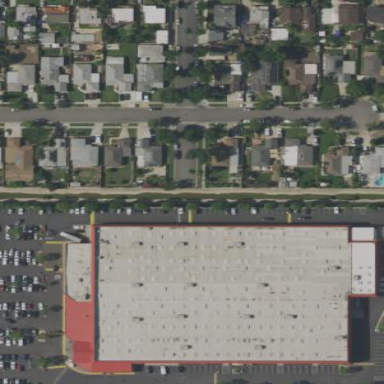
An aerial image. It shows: Retail building that operates as wholesale shop.